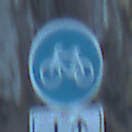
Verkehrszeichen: Radweg
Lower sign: RichtungsangabeDurchPfeile8
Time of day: MorningAfternoon
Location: Outdoor (Nature)
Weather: Clear
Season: NotSpecified
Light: Natural